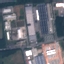
Land use / land cover: Industrial